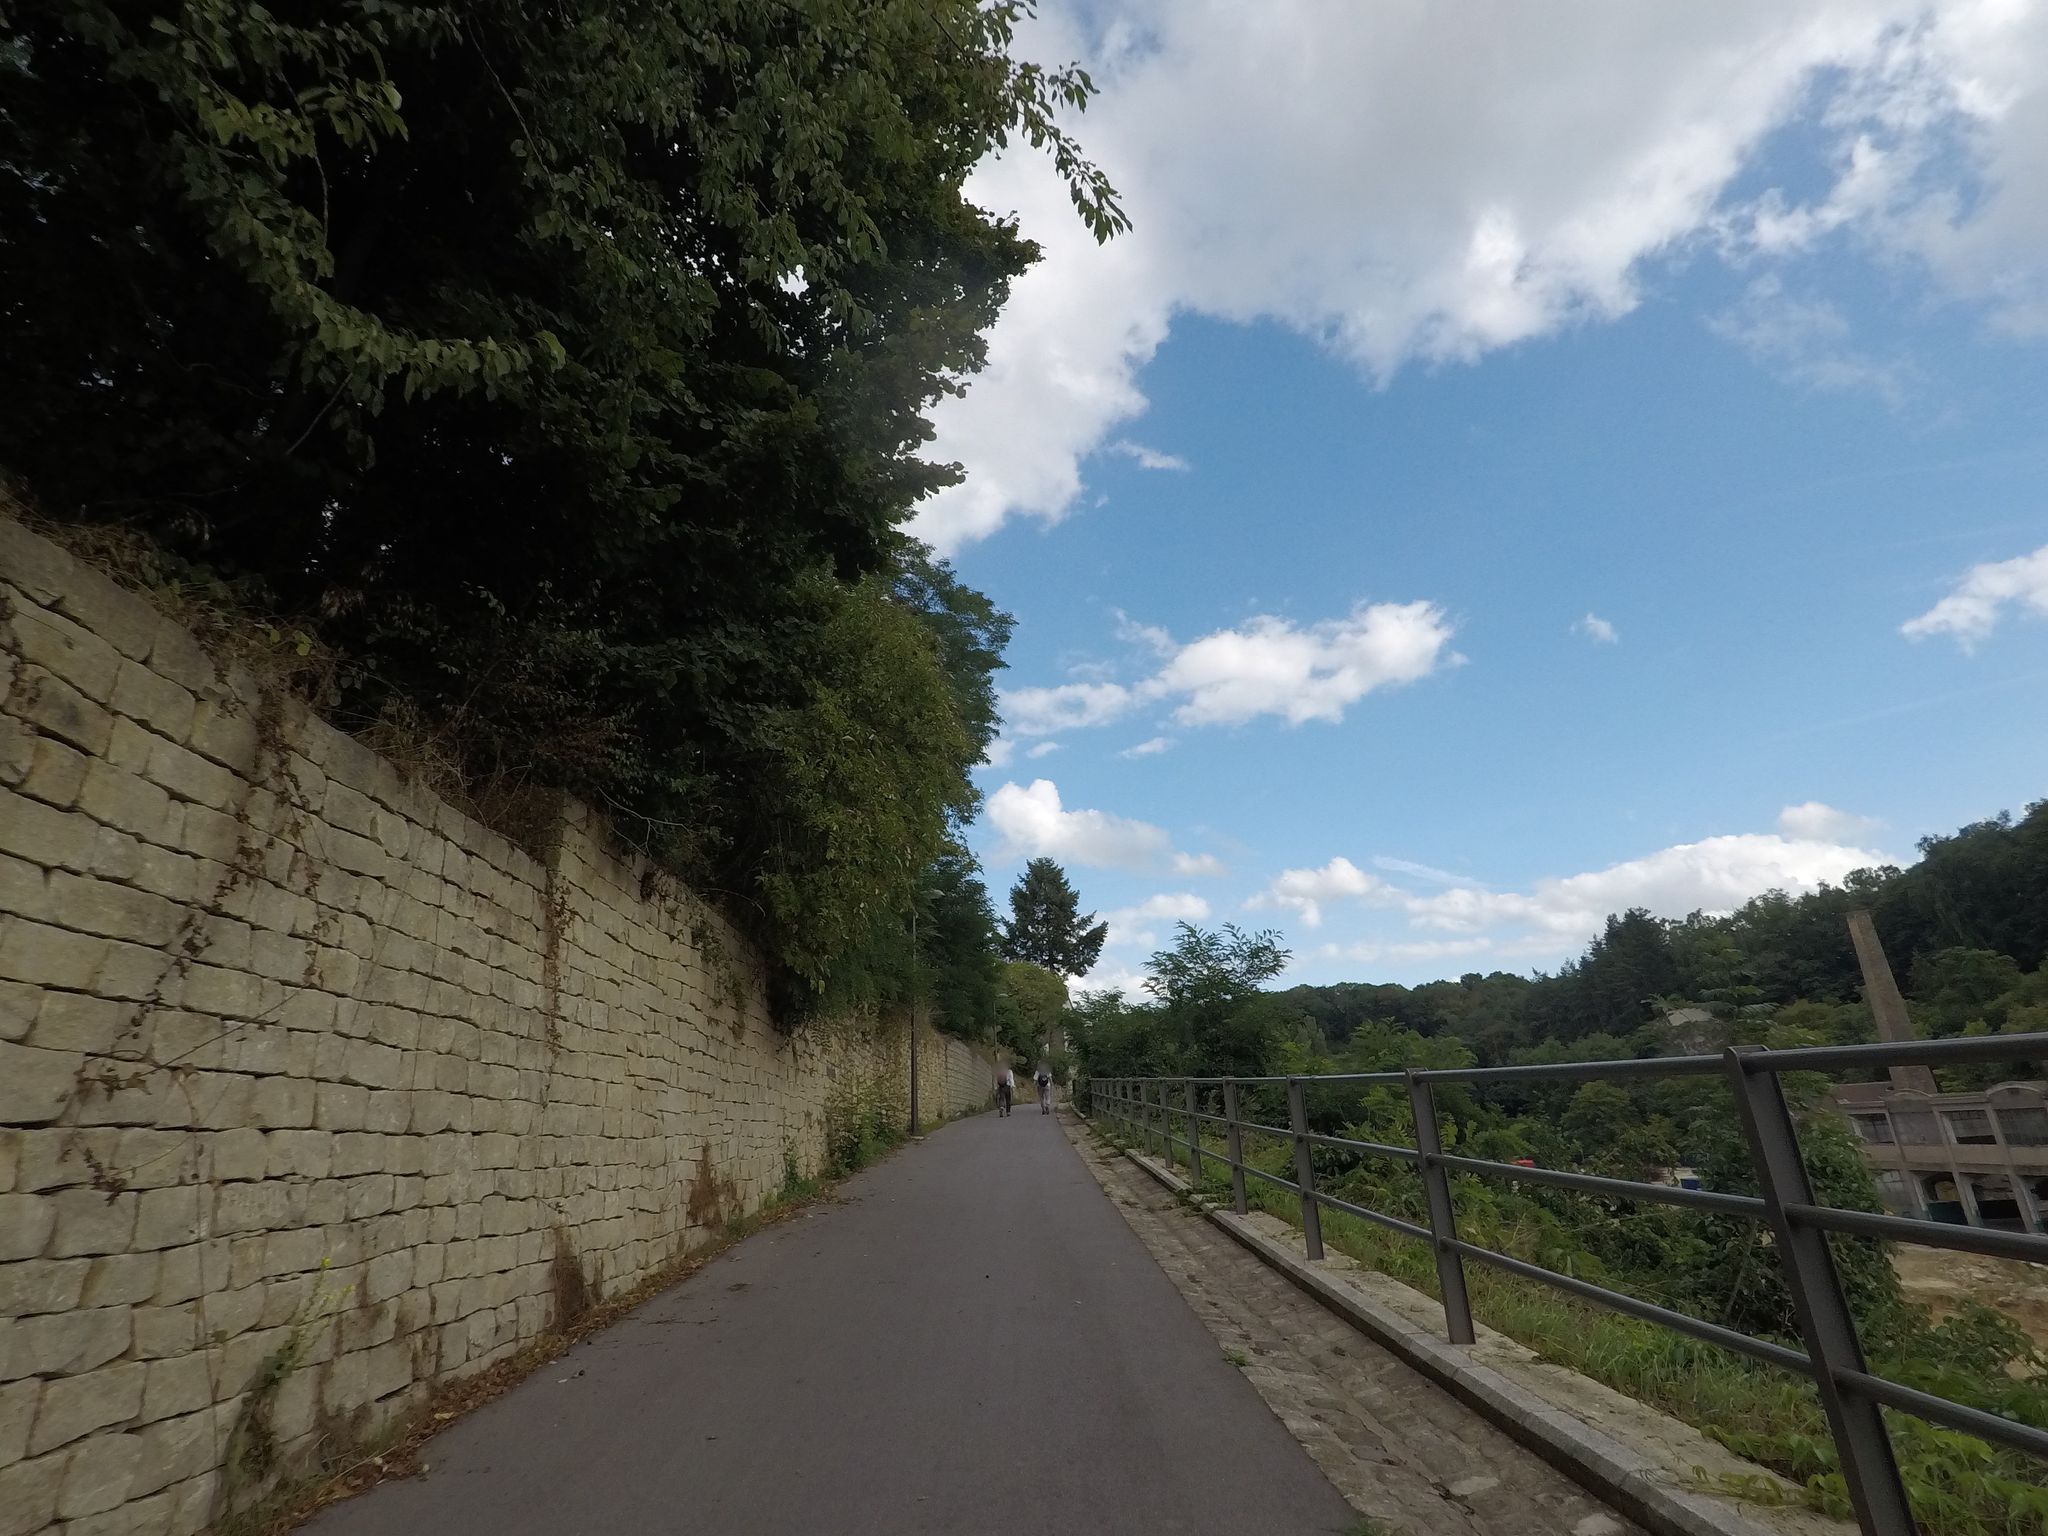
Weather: cloudy
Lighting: day
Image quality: good
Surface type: cycling surface
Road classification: cycleway, path
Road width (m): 2, 1
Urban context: urban centre
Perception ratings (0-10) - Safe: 2.01, Lively: 1.94, Beautiful: 8.1, Boring: 6.5, Depressing: 7.35, Wealthy: 1.43